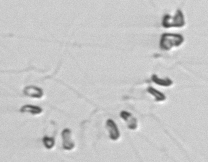
Label: Chaetoceros_socialis